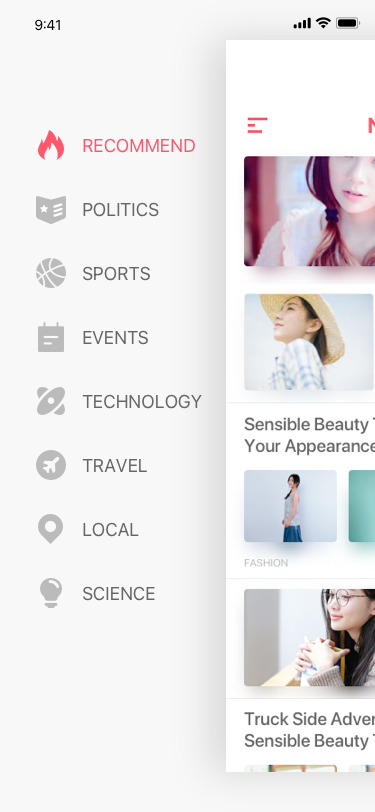
Text in this UI design:
RECOMMEND
POLITICS
SPORTS
EVENTS
TECHNOLOGY
TRAVEL
LOCAL
SCIENCE